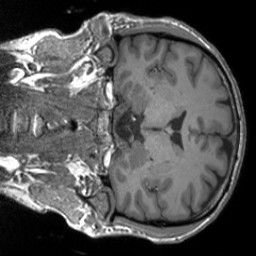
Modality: T1w
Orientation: coronal
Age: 46
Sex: male
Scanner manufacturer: siemens
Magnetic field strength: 3 T
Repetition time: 1.9 s
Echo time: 0.00249 s